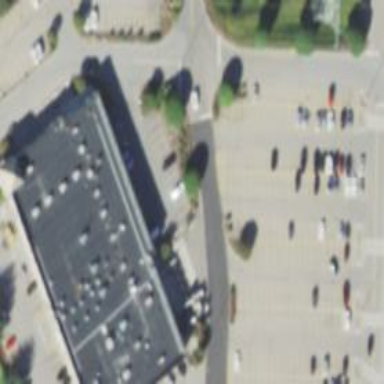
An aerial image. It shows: Retail building.